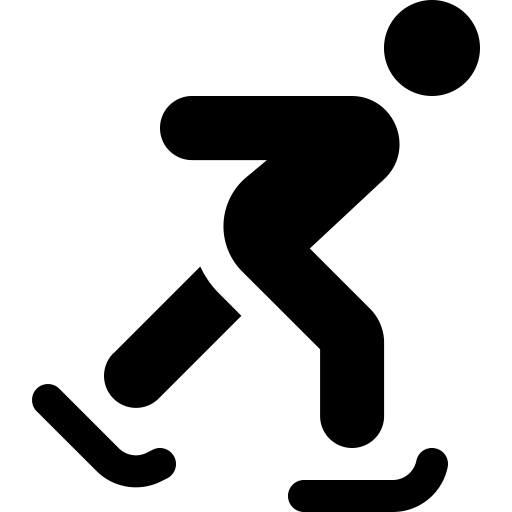
Tags: icon, FontAwesome, fa-icon, solid, person, skating